Here is the wavelet time-frequency representation (scalogram) of a rolling-element bearing's vibration measurement. What is the most likely bearing condition (normal, inner_race, outer_race, ball)?
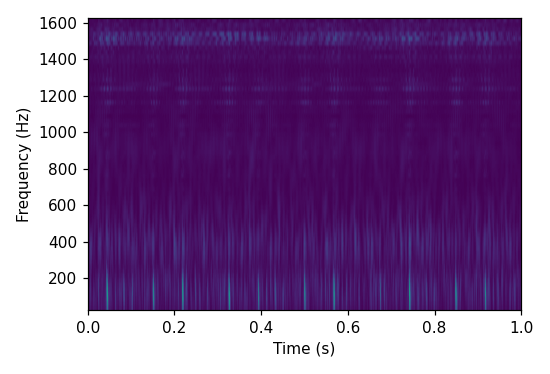
Answer: outer_race